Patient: sex F, age 65
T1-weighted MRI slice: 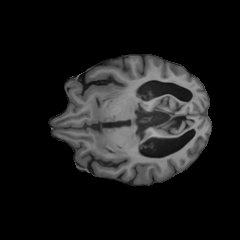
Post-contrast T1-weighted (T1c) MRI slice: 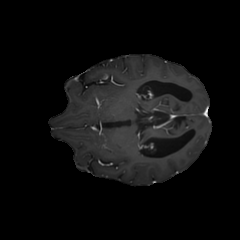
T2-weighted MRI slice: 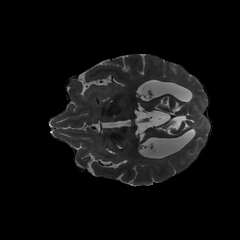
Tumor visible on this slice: yes
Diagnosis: Glioblastoma, IDH-wildtype
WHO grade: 4